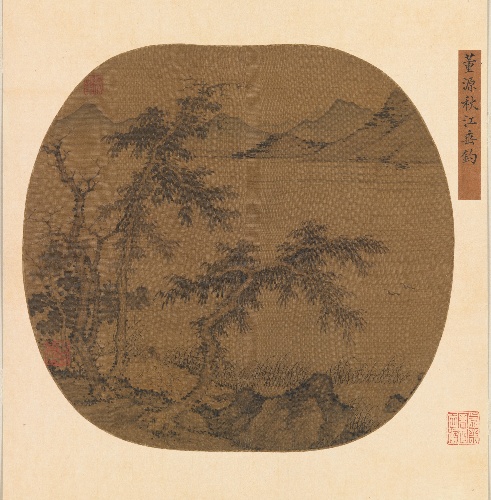
Title: 元  盛著  秋江垂釣圖  團扇|Angling in the Autumn River
Artist: Sheng Zhu
Artist bio: Chinese, active late 14th century
Date: ca. 1370
Object type: Fan mounted as an album leaf
Classification: Paintings
Medium: Fan mounted as an album leaf; ink and color on silk
Culture: China
Period: Late Yuan (1271–1368) or early Ming (1368–1644) dynasty
Dimensions: Image: 10 3/16 × 10 13/16 in. (25.9 × 27.5 cm)
Department: Asian Art
Credit line: Ex coll.: C. C. Wang Family, Purchase, Bequest of Martha T. Fiske Collord, in memory of her first husband, Josiah M. Fiske, Bequest of Mrs. Beekman Hoppin, and Gift of Herman Cooper, by exchange, 1973
Accession year: 1973
Repository: Metropolitan Museum of Art, New York, NY
Tags: Rivers|Trees|Landscapes